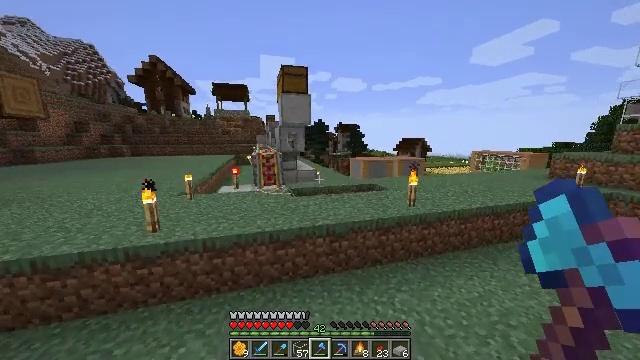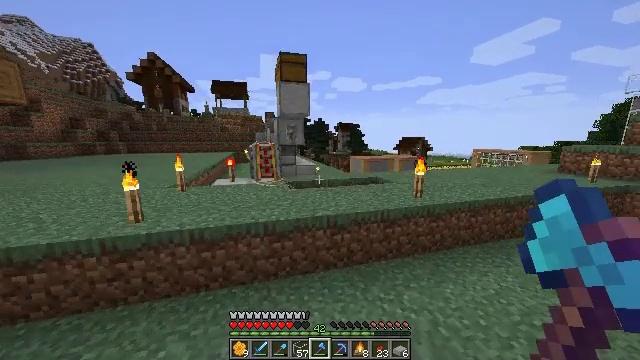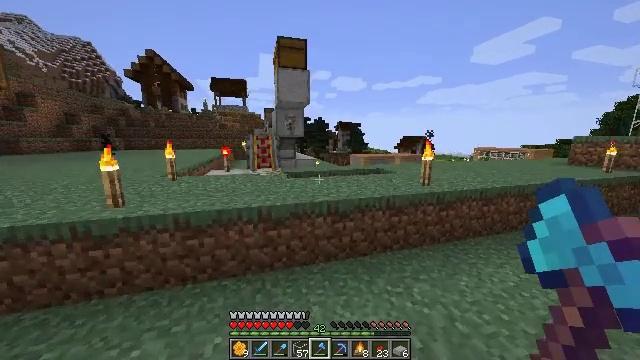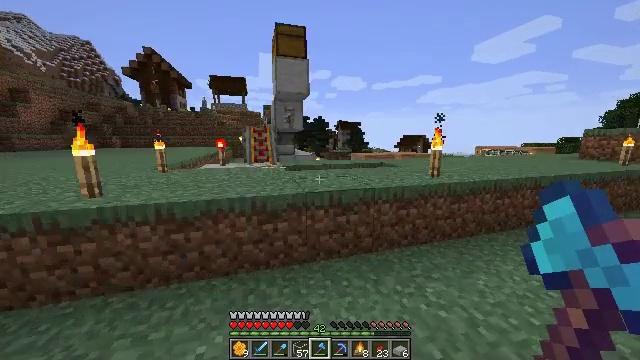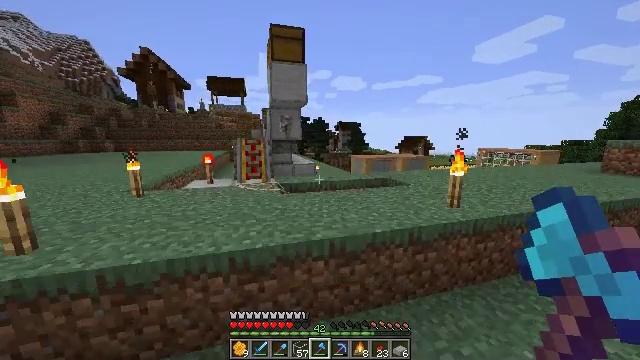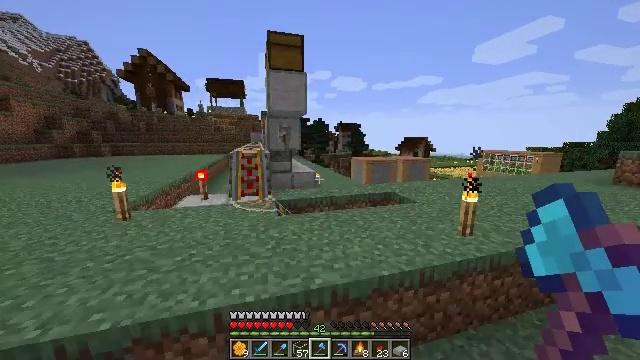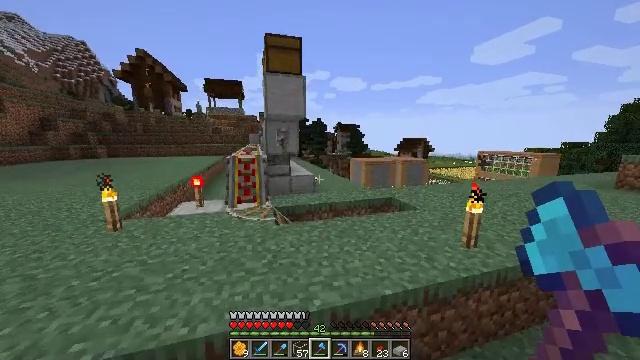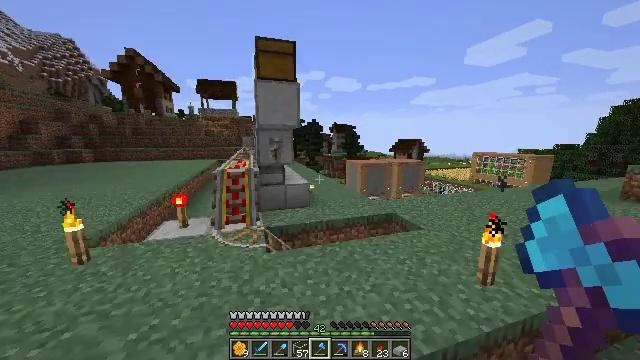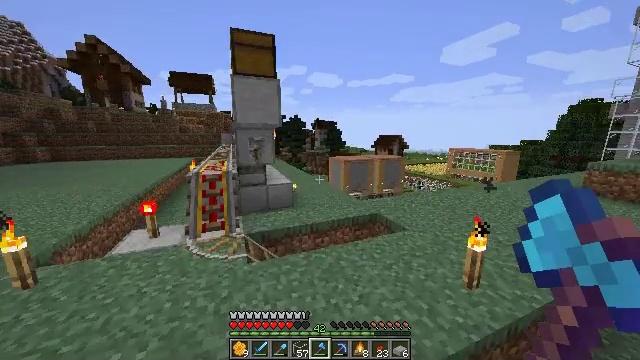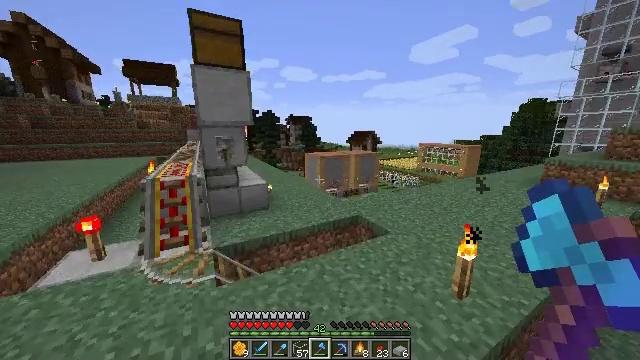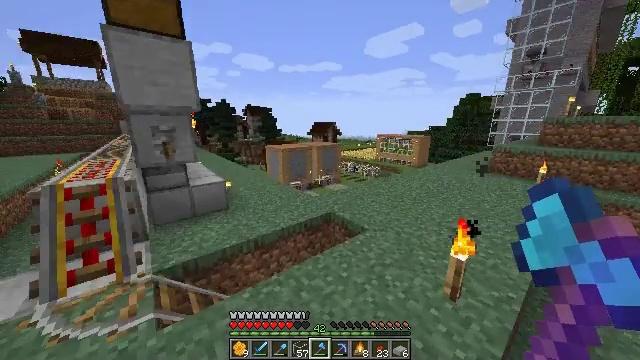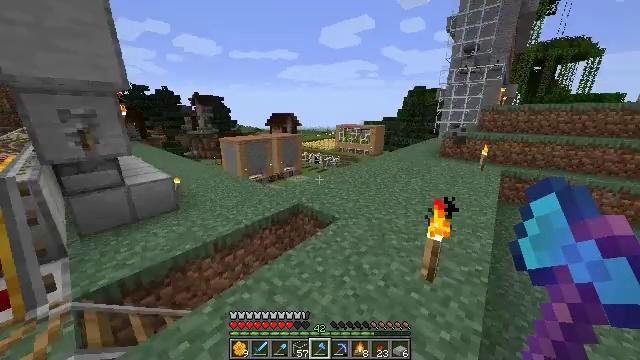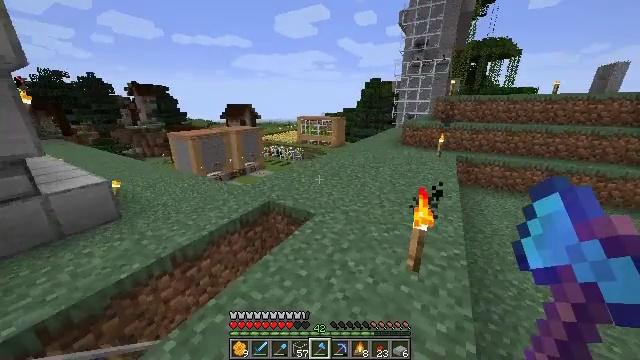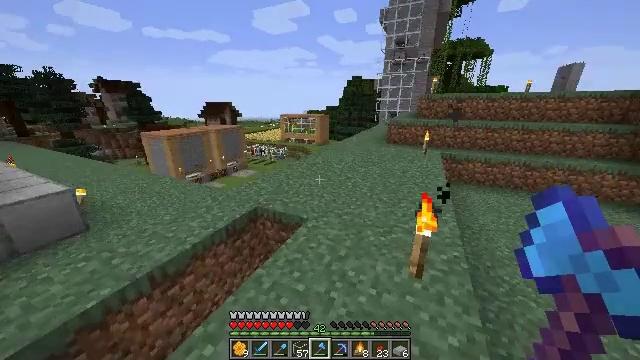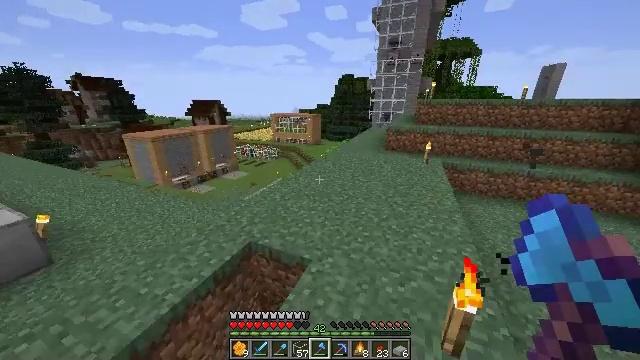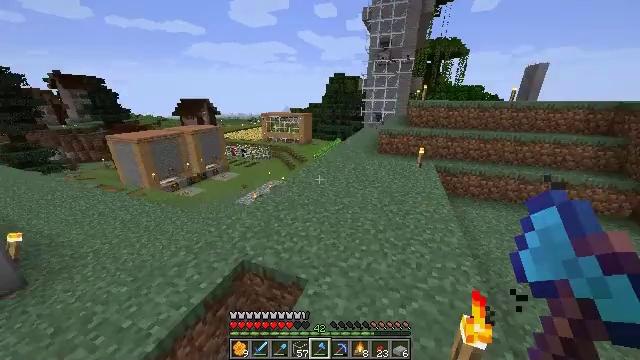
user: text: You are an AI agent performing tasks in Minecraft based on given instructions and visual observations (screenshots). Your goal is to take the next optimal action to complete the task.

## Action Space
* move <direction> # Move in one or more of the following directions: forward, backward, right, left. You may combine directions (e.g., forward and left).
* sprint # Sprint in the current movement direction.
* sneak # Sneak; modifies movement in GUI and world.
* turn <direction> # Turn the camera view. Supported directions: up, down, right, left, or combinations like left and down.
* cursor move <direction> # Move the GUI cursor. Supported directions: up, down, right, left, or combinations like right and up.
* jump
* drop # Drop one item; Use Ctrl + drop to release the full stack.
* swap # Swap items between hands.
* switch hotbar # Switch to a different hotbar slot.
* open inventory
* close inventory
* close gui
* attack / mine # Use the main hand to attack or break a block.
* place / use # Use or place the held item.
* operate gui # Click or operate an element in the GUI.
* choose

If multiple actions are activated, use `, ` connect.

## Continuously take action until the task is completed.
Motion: motion action
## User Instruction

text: Craft a glass bottle.
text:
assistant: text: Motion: move forward, jump
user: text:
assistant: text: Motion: move forward, jump
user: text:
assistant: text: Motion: move forward, sprint, jump
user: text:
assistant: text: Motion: move forward, sprint, jump
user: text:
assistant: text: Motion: move forward, sprint, jump
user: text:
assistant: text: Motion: move forward, sprint, jump
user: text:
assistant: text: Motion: move forward, turn right, jump
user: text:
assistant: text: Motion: move forward, turn right and down, jump
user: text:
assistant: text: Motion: move forward, turn right and down, jump
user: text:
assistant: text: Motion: move forward, turn right and down, jump
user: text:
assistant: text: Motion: move forward, turn right and down, jump
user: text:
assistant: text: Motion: move forward, turn right and down, jump
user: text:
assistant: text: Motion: move forward, turn right, jump
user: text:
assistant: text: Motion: move forward, sprint, turn right, jump
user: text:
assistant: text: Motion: move forward, sprint, turn right, jump
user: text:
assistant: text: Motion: move forward, sprint, turn right, jump
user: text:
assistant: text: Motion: move forward, sprint, turn right, jump
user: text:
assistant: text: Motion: move forward, jump
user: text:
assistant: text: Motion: move forward, jump
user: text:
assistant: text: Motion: move forward, jump
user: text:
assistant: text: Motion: move forward, turn right, jump
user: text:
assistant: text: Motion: move forward, turn right, jump
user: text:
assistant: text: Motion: move forward, turn right, jump
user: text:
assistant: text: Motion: move forward, turn right, jump
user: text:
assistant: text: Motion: move forward, turn right, jump
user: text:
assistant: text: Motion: move forward, sprint, turn right, jump
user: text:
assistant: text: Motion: move forward, sprint, turn right, jump
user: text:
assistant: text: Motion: move forward, sprint, jump
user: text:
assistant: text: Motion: move forward, turn right, jump
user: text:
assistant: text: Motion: move forward, turn right, jump